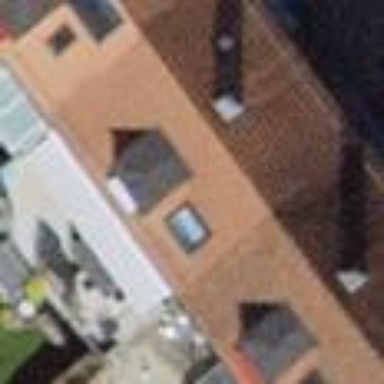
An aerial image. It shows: Semidetached house with gabled roof covered in tiles.